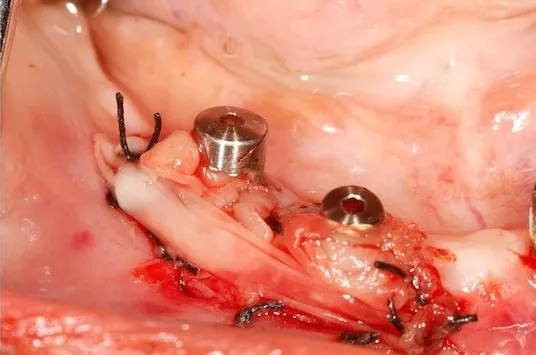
Vestibuloplasty with PRF membrane in 4th quadrant.
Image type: medical_photograph (other_medical_photograph)